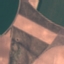
Land use / land cover class: AnnualCrop